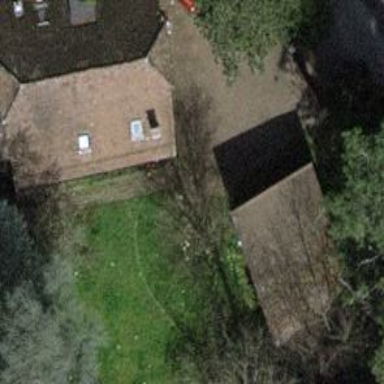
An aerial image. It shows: Garden enclosed by fence.